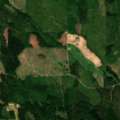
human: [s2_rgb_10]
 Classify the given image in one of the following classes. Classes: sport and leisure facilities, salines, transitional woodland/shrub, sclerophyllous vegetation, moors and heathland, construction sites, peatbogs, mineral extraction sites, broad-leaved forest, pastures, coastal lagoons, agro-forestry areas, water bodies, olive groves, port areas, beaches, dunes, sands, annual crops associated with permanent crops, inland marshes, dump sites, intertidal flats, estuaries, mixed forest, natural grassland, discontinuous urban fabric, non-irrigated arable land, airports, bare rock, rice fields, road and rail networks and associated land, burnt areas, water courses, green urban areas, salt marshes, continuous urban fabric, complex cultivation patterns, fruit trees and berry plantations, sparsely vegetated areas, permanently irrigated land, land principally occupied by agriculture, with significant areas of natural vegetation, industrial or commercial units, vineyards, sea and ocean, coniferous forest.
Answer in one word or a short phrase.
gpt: land principally occupied by agriculture, with significant areas of natural vegetation, broad-leaved forest, mixed forest, transitional woodland/shrub